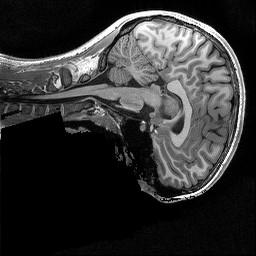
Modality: T1w
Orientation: sagittal
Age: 26
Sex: female
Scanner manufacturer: siemens
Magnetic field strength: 3 T
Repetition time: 2.3 s
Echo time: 0.00298 s